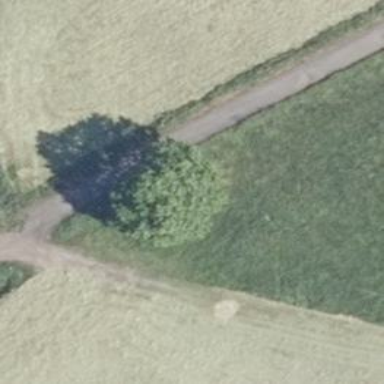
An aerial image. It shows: Deciduous tree with broadleaved leaves.